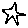
Label: star